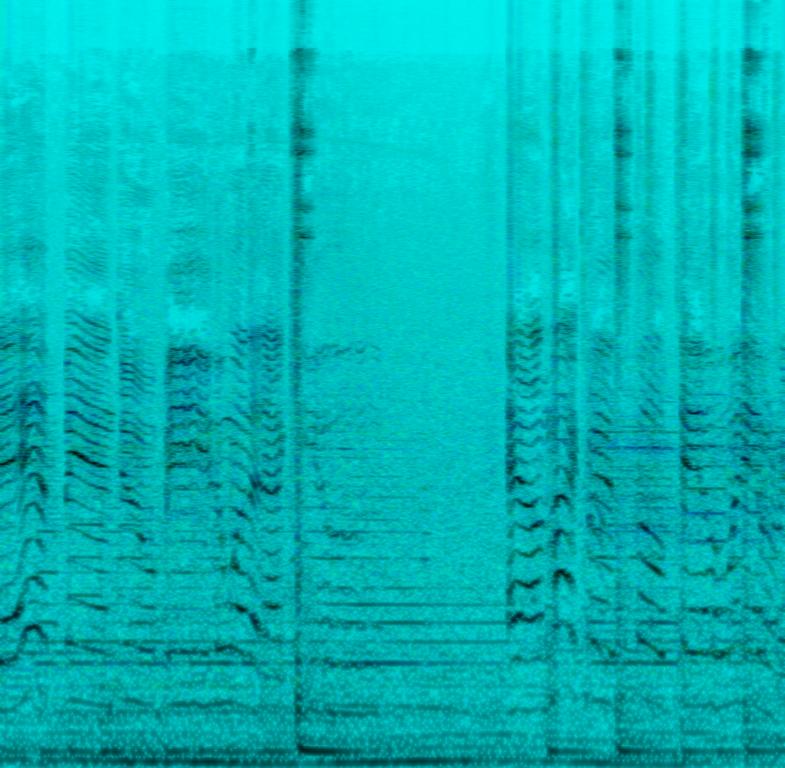
The recording is done live, in a moving vehicle. The vehicle sound is heard. There is a tambourine for percussion, a crunchy electric guitar being played as the melodic instrument, and the singer has an enigmatic and charming style. The song is an alternative rock song that feels positive and magnetic.